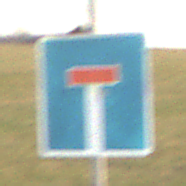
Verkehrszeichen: Sackgasse
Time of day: SunriseSunset
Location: Outdoor (Nature)
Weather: PartlyCloudy
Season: NotSpecified
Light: Natural